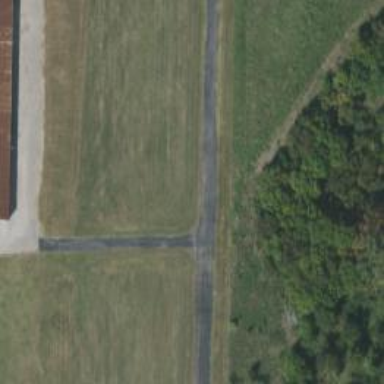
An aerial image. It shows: Runway surface made of asphalt at airport.